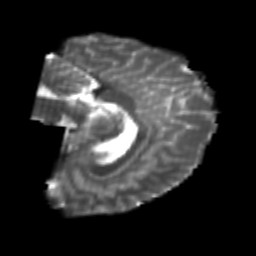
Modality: T2w
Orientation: sagittal
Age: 24
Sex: female
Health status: healthy
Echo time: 0.074 s